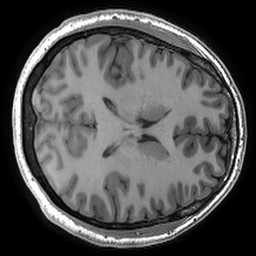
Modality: T1w
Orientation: axial
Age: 26
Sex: male